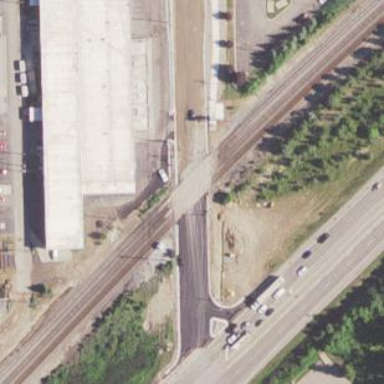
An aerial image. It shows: Railway crossing.